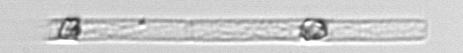
Label: Dactyliosolen_blavyanus